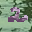
Label: 2